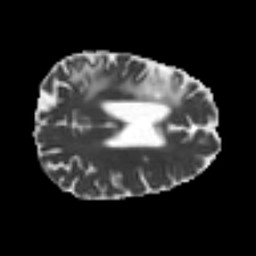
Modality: MD
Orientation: axial
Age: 56
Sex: male
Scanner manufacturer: siemens
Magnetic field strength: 3 T
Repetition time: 4.999 s
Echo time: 0.07946 s